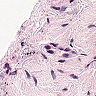
Metastatic tissue present: no